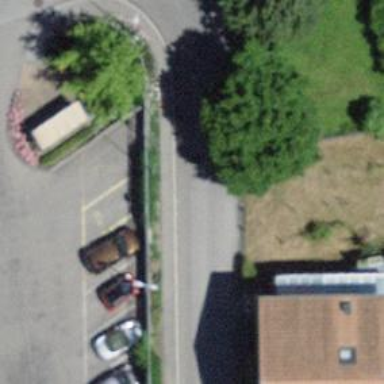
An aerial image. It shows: Charging station.